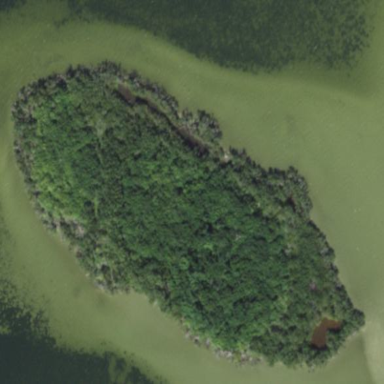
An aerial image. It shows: Islet.